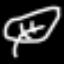
Label: leaf